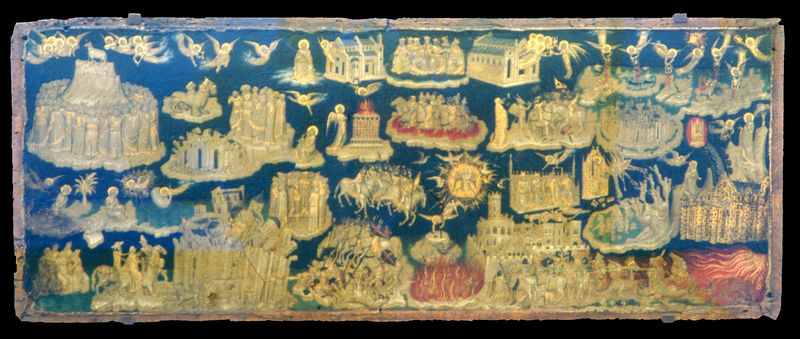
Titel: Szenen aus der Apokalypse
Institution: Stuttgart, Staatsgalerie
Schlagwörter: blau, feuer, flügel, wasser, gelb, menschen, gebäude, rot, teppich, geschichte, häuser, kirche, sonne, gold, pferde, reiter, engel, gobelin, wandmalerei, palme, kirchen, lamm, dom, flammen, strahlen, wappen, lanzen, inseln, schil, scheiterhaufen